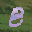
Label: 8